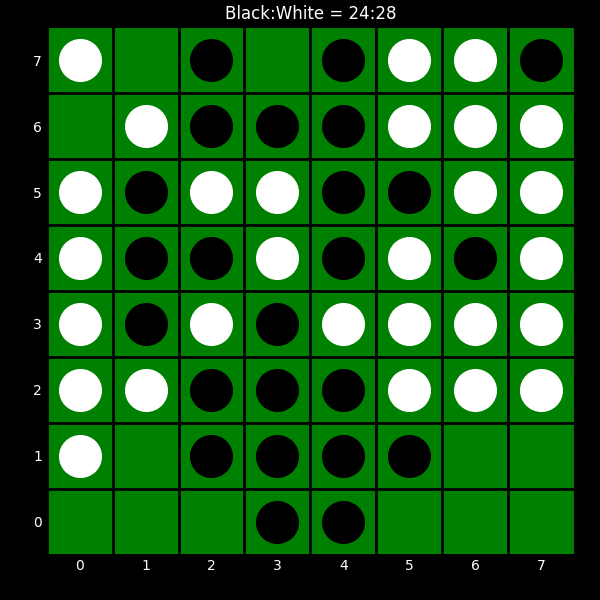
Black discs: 24
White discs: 28